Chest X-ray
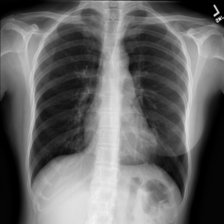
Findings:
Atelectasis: negative
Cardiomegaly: negative
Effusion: negative
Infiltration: negative
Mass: negative
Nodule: negative
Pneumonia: negative
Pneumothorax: negative
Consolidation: negative
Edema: negative
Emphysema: negative
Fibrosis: negative
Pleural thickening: negative
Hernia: negative